Question: Here's the Android ImageButton that I am trying to rotate.

It does rotate but as you can see from the screenshot, part of it goes to background/invisible during the rotation. How do I ensure that the ImageButton stays visible completely during the entire rotation?
Here's the Activity code:
'''
public class MainActivity extends Activity {
protected void onCreate(Bundle savedInstanceState) {
super.onCreate(savedInstanceState);
setContentView(R.layout.activity_main);
ImageButton imgbt = (ImageButton)findViewById(R.id.mybutton);
RotateAnimation ra =new RotateAnimation(0, 360);
ra.setFillAfter(true);
ra.setDuration(2000);
imgbt.startAnimation(ra);
}
}
'''
And the XML:
'''
<LinearLayout
android:layout_width="0dip"
android:layout_height="wrap_content"
android:layout_weight="1"
android:gravity="center"
android:orientation="vertical" >
<ImageButton
android:id="@+id/mybutton"
android:layout_width="wrap_content"
android:layout_height="wrap_content"
android:src="@drawable/mybutton" />
</LinearLayout>
'''
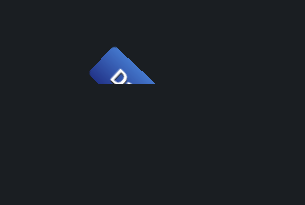
Answer: In your LinearLayout, change this:
'''
android:layout_height="wrap_content"
'''
to this:
'''
android:layout_height="match_parent"
'''
So, you will ensure that the container is big enough to show the image button completely, even when it's vertical.